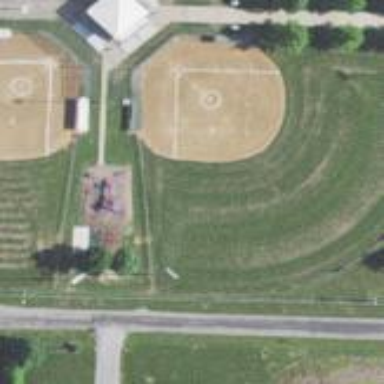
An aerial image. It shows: Baseball pitch for leisure and sports activities.